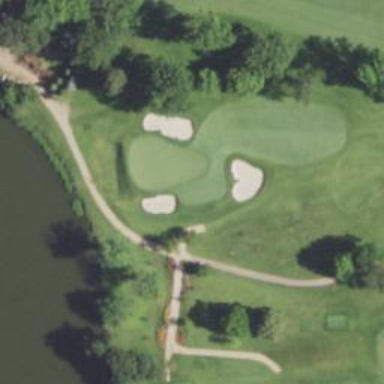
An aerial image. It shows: Golf hole.